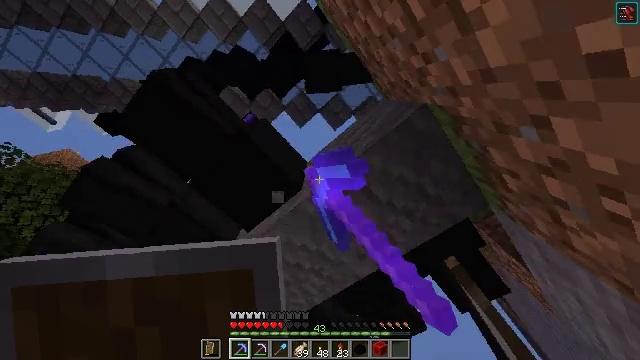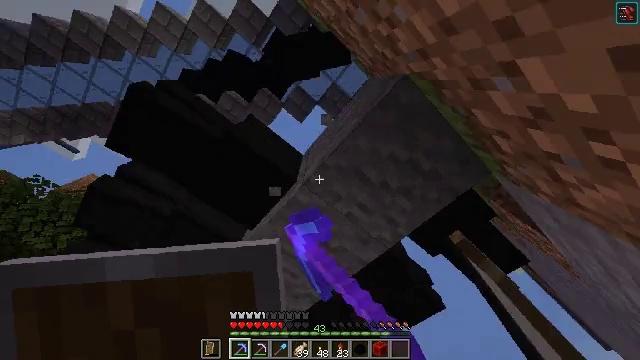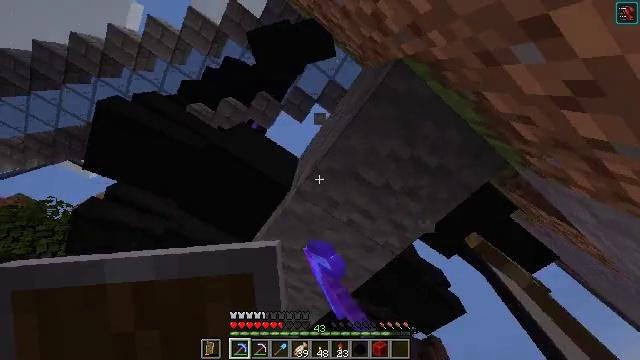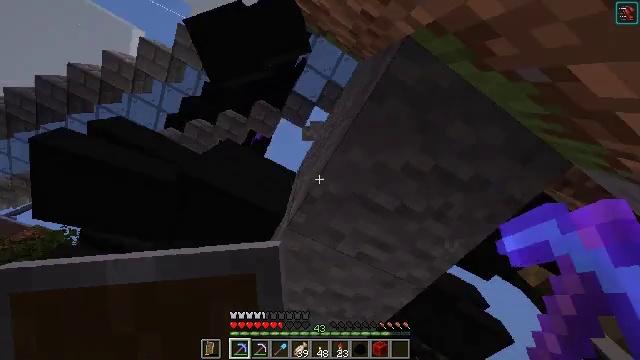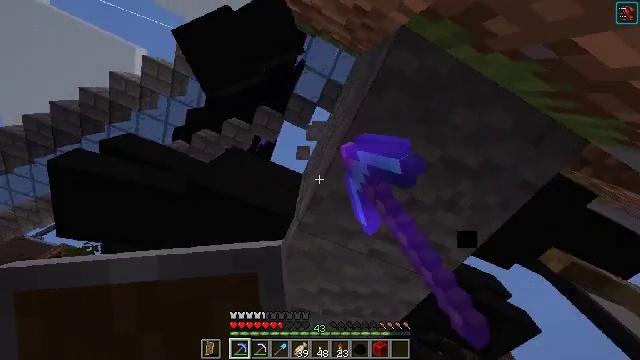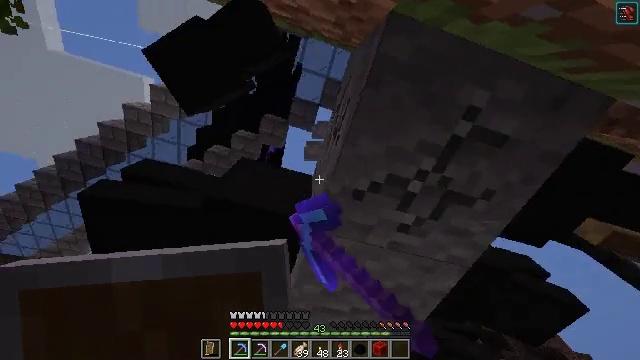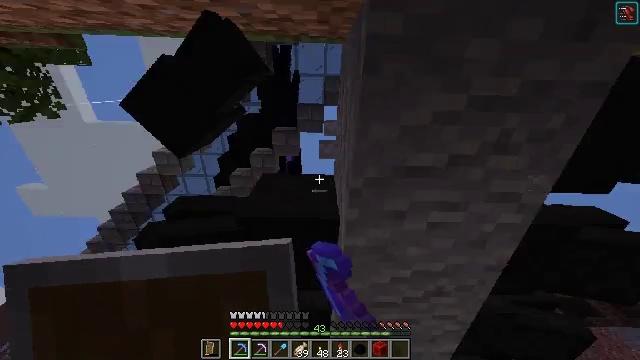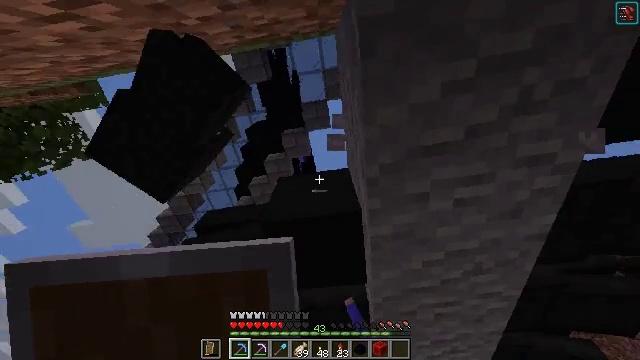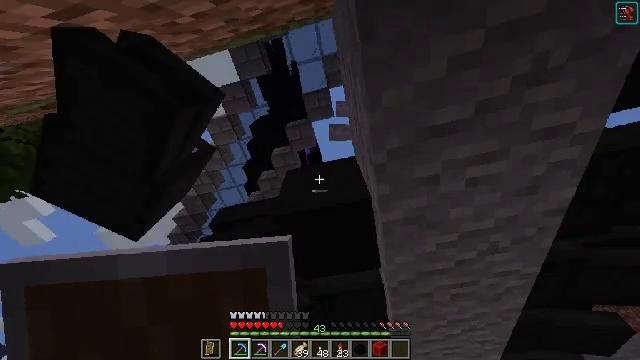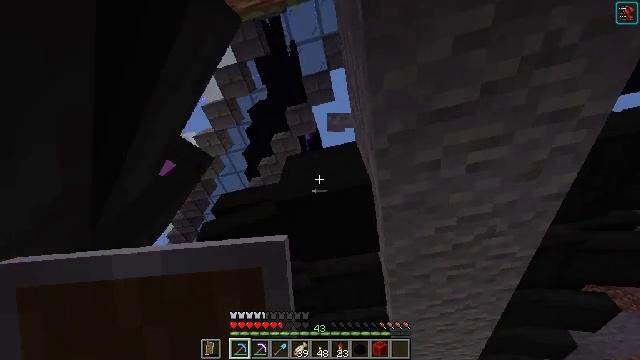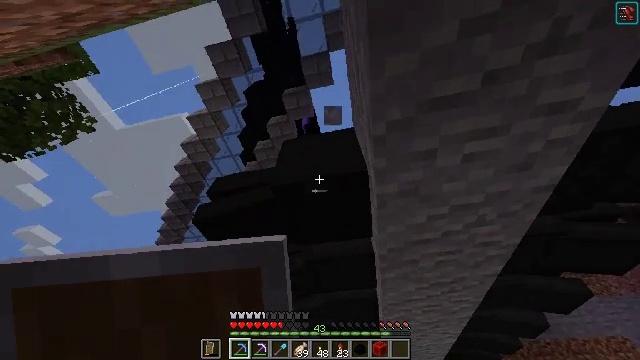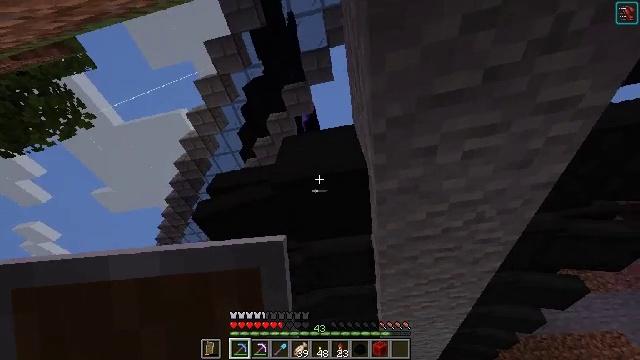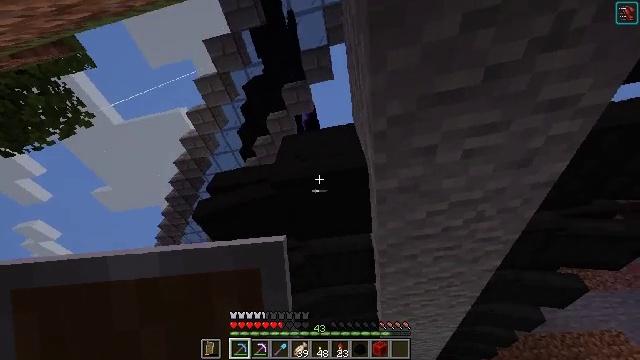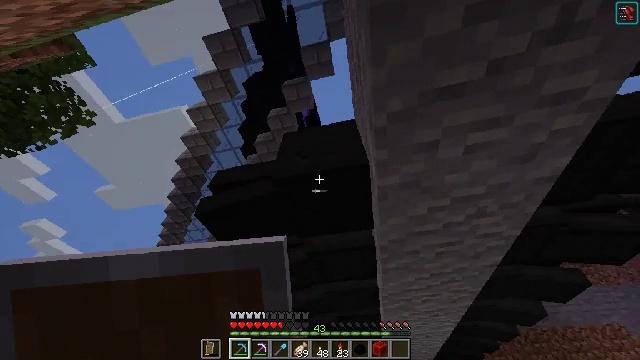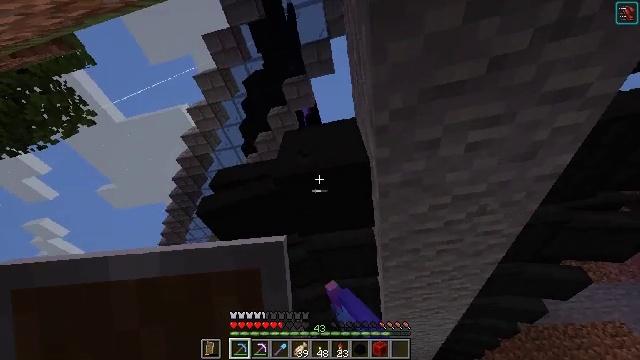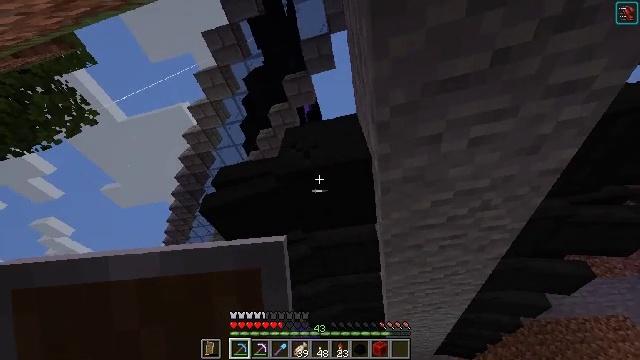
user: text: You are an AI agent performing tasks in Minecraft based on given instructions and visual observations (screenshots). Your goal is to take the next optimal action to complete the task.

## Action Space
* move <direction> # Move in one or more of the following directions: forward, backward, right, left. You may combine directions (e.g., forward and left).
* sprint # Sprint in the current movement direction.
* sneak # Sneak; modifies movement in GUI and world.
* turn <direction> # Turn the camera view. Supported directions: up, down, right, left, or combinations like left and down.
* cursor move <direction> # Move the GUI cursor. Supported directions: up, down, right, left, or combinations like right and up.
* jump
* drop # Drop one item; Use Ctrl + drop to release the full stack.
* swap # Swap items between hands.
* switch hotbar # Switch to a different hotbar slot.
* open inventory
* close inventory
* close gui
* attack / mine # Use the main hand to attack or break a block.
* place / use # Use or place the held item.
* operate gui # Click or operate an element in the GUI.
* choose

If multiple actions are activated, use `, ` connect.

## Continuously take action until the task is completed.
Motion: motion action
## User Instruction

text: Gather the dragon head by mining the wall it's attached to.
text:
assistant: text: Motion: turn left and down, attack / mine
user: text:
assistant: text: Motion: turn left, attack / mine
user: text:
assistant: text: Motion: turn left, attack / mine
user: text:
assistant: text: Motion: turn left, attack / mine
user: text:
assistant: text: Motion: turn left, attack / mine
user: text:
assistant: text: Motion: turn left, attack / mine
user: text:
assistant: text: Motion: turn left and down, attack / mine
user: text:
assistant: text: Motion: turn left and down, attack / mine
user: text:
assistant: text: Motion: turn down, attack / mine
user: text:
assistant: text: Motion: turn right and down, attack / mine
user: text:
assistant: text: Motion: attack / mine
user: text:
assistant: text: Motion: attack / mine
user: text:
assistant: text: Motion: attack / mine
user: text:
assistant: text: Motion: attack / mine
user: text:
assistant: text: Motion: attack / mine
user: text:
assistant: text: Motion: attack / mine
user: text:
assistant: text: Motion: attack / mine
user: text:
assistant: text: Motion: attack / mine
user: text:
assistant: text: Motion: attack / mine
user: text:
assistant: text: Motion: attack / mine
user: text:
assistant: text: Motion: attack / mine
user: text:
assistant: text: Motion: attack / mine
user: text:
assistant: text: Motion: attack / mine
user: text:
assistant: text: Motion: attack / mine
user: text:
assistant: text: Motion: attack / mine
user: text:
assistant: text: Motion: attack / mine
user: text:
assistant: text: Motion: attack / mine
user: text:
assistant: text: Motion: turn right and up, attack / mine
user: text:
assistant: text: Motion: turn up, attack / mine
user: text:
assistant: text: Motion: attack / mine